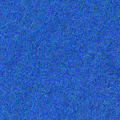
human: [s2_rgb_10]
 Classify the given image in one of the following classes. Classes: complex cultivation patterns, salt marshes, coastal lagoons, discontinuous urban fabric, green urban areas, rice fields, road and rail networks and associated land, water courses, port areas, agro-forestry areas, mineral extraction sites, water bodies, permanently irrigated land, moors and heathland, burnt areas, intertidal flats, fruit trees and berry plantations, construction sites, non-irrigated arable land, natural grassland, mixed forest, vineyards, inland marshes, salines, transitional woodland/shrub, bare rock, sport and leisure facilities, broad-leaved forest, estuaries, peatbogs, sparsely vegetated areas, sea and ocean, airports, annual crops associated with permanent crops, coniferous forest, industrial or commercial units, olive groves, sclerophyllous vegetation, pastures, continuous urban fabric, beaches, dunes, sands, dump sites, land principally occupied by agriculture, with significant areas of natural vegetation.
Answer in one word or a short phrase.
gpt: sea and ocean